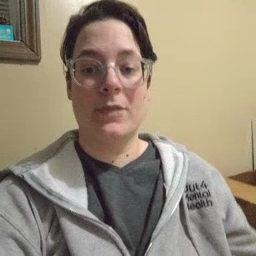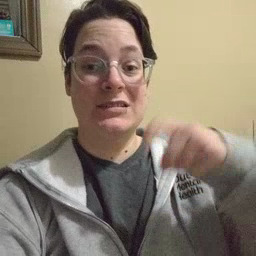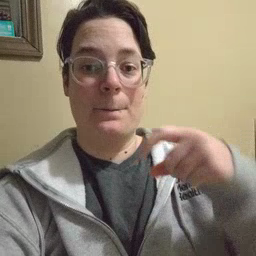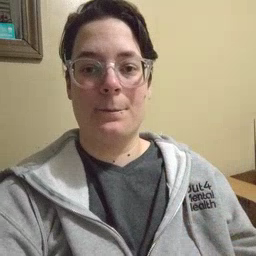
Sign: time